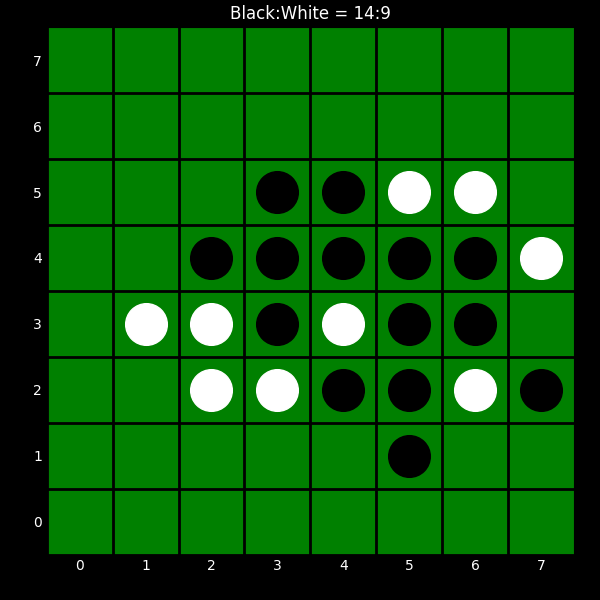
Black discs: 14
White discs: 9